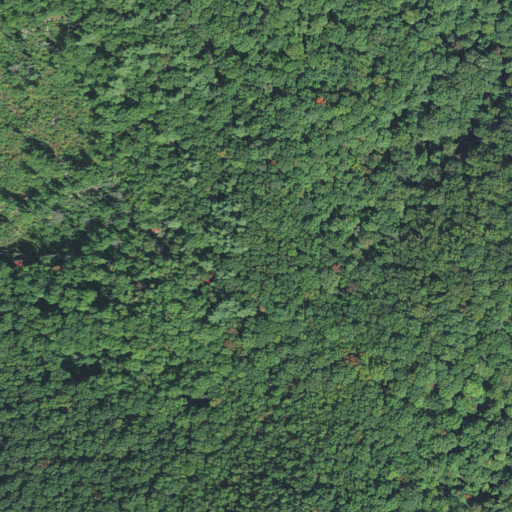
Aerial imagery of gap in North Carolina named Deep Gap containing deciduous forest and mixed forest